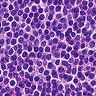
Metastatic tissue present: no